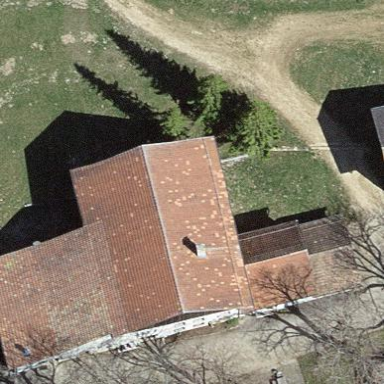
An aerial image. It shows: Farm building.